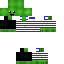
A female zombie skin with green skin dressed in a green tshirt and black pants, featuring a closed mouth.